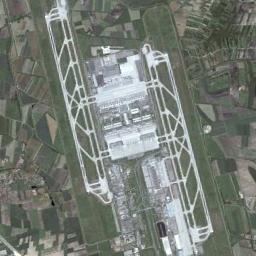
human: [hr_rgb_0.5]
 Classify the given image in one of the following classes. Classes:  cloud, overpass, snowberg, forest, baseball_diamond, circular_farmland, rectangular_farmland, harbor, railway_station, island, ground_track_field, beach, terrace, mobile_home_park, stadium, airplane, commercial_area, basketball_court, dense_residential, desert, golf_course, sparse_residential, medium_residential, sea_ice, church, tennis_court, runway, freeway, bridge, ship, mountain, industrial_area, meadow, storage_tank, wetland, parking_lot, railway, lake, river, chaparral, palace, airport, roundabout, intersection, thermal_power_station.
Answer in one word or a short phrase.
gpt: airport